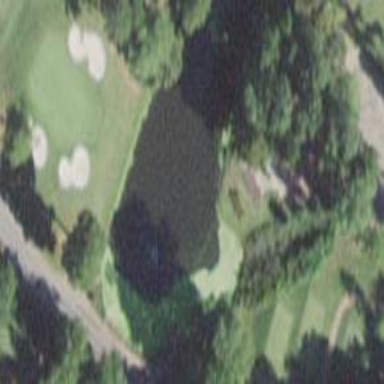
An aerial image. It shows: Area with grass used as rough in golf course.